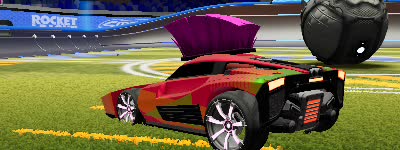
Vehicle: breakout